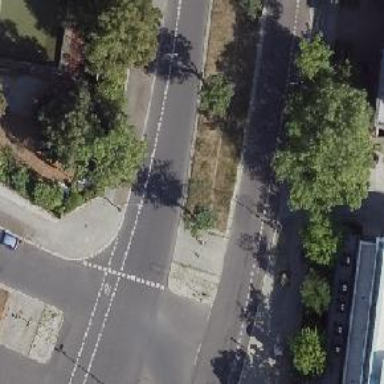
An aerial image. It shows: Asphalt footway with unmarked crossing.